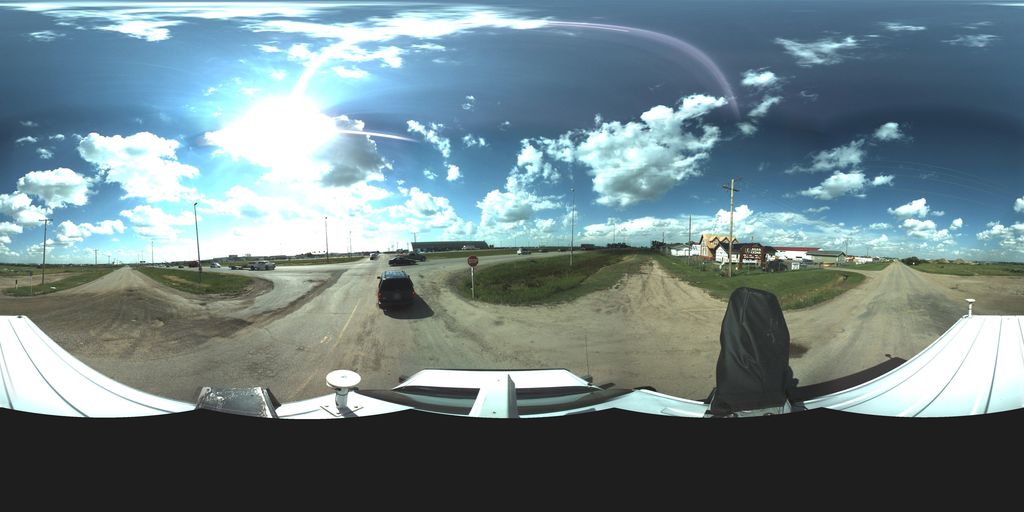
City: saskatoon